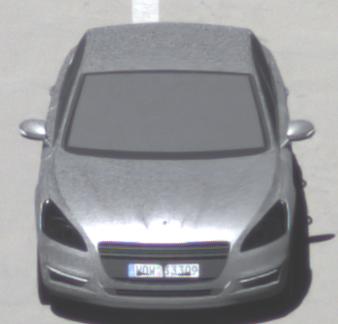
Make: Peugeot
Model: 508 120 VTi
Detailed model: 508 (I) Limousine
Model produced from: 2011/03
Model produced until: 2014/05
Doors: 4
Color: white
Road condition: dry road
Daytime: midday
Contrast: high contrast